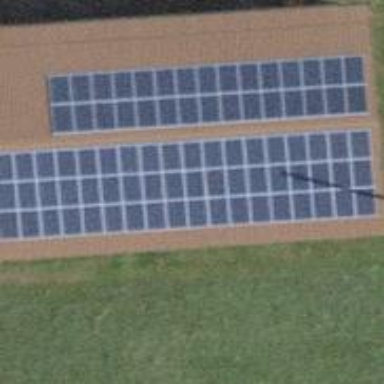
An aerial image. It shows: Solar power generator using photovoltaic panels.